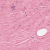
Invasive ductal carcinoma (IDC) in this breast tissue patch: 0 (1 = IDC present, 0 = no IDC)